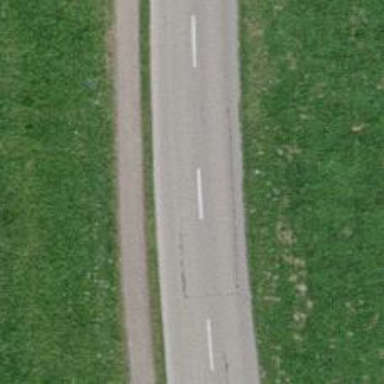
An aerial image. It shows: Unclassified road with asphalt surface.